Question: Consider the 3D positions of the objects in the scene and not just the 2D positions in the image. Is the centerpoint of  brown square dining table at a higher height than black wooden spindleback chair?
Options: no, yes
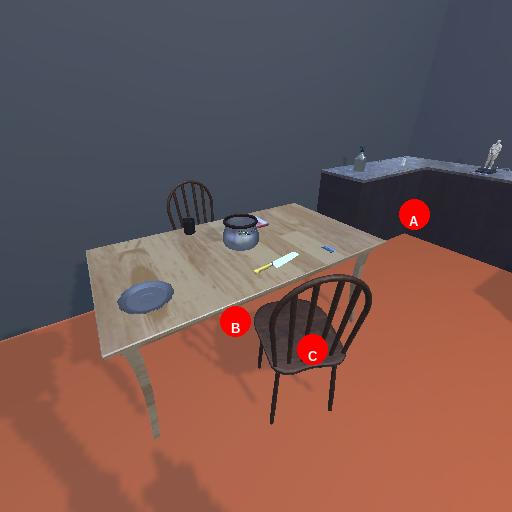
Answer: no